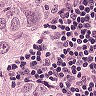
Metastatic tissue present: yes